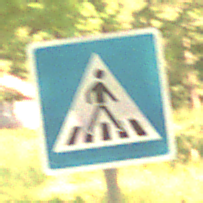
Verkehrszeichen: FussgaengerueberwegLinks
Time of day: Midday
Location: Outdoor (Nature)
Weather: PartlyCloudy
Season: NotSpecified
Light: Natural